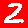
Digit: 2